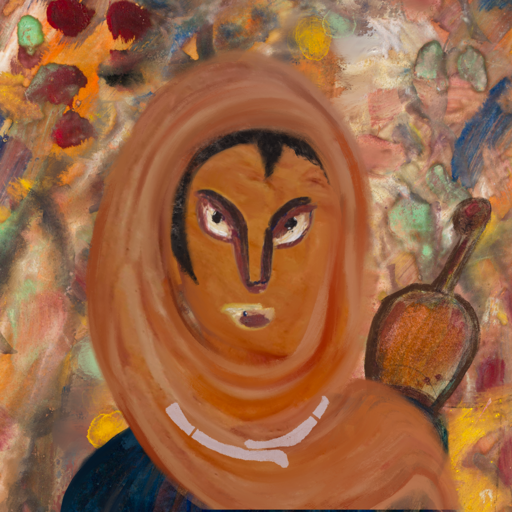
Background: Mother_And_Son_Mother, Head And Neck Front: Pious_Lady, Face Front: After_Raid, Bust: Pipe, Hair Front: Roy_Bahadur, Head Accessory: Pious_Lady_Scarf, Second Necklace: Blank, Necklace: Hypocrite_2, Baby: Blank